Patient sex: M
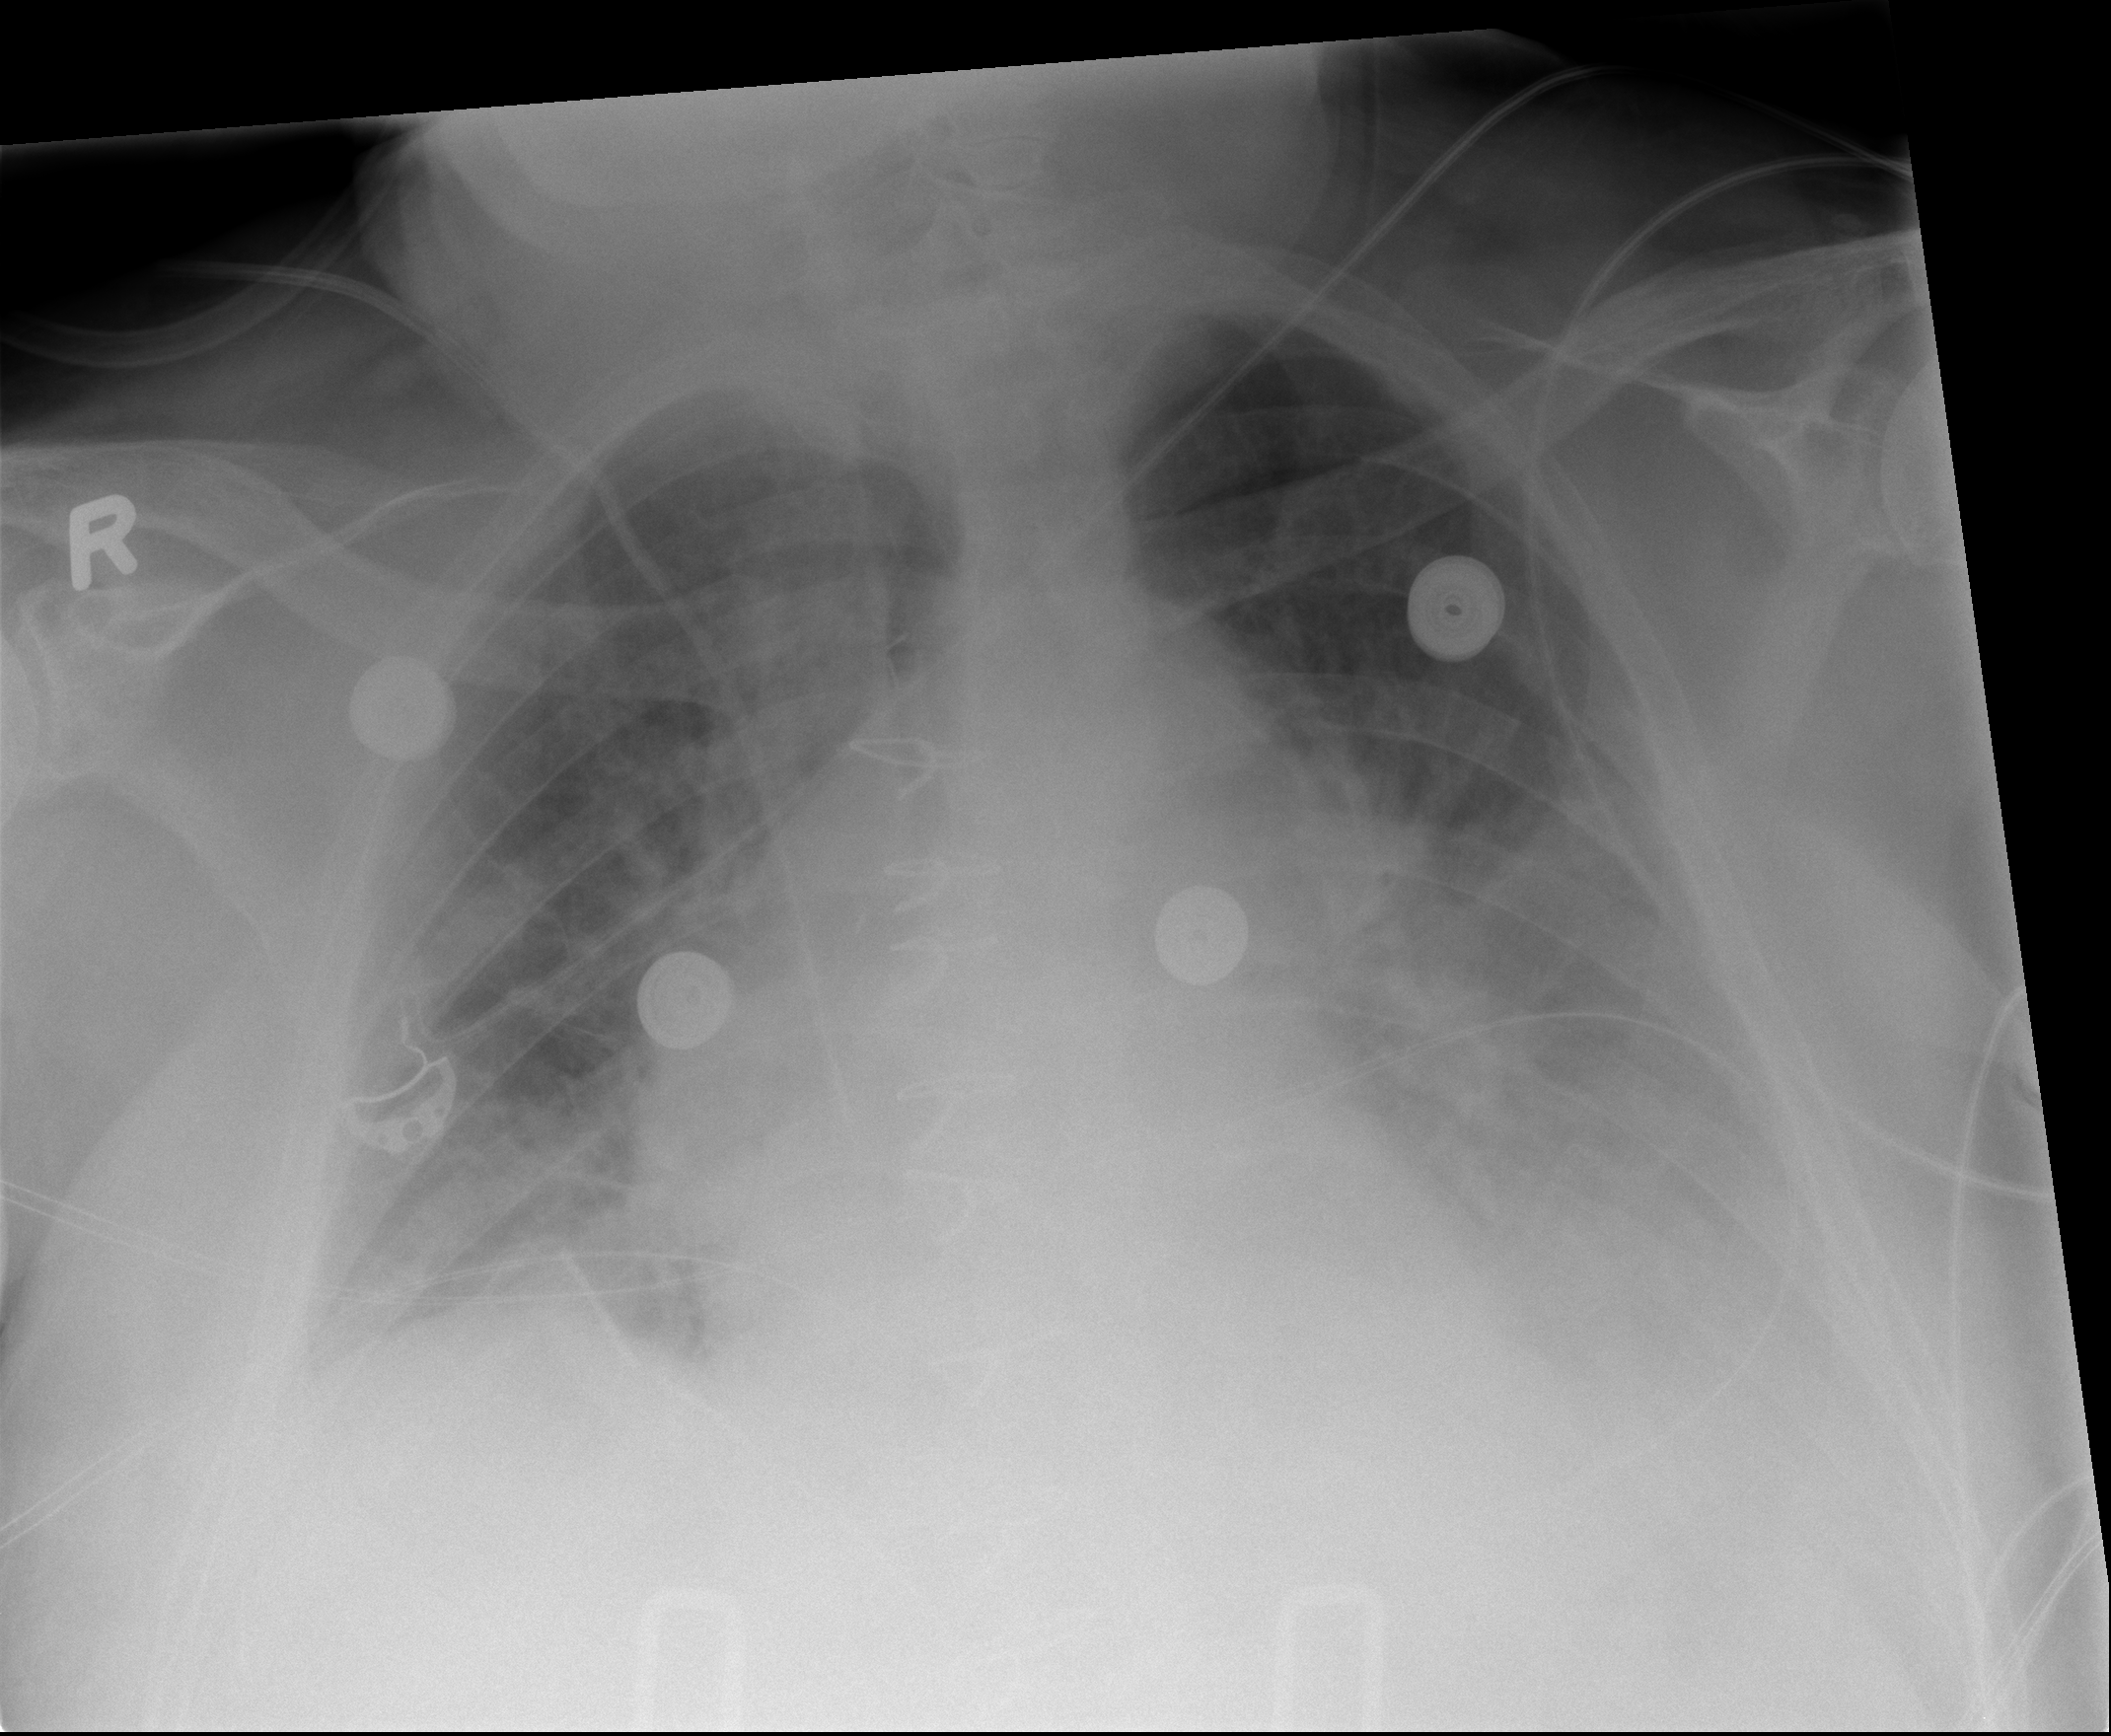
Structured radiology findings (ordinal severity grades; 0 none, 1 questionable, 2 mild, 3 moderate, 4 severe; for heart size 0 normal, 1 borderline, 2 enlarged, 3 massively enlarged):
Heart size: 2
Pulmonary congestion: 2
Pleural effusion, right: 0
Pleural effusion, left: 3
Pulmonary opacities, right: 1
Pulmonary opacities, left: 0
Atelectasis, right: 2
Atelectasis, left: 2